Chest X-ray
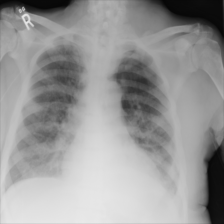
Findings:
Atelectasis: negative
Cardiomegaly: negative
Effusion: positive
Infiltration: negative
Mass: negative
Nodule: negative
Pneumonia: negative
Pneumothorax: positive
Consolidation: negative
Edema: negative
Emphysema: negative
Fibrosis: negative
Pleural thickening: negative
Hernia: negative